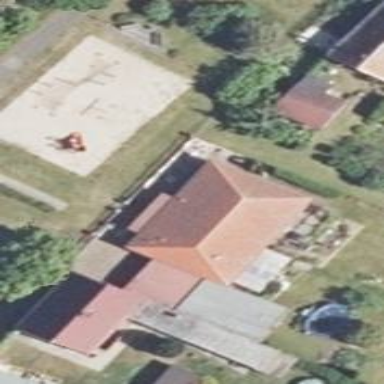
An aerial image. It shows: Detached building with red half-hipped roof made of roof tiles.